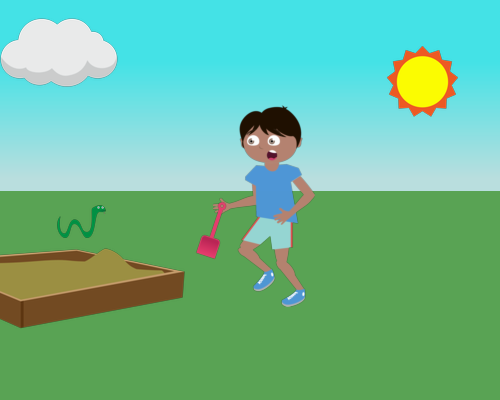
small cloud upper left upper right sun and mike running facing left a small sandbox a small snake facing right